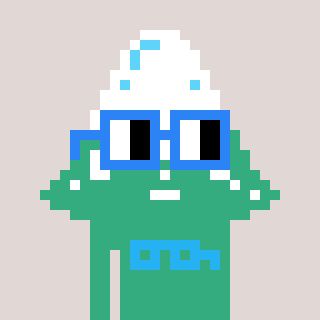
a pixel art character with square blue glasses, a snowy mountain-shaped head and a teal-colored body on a warm background